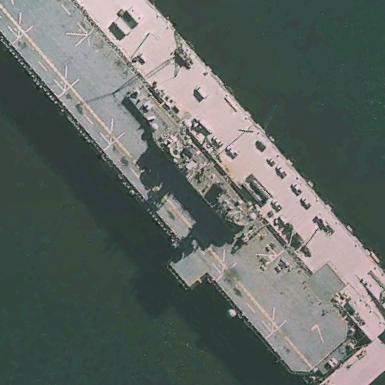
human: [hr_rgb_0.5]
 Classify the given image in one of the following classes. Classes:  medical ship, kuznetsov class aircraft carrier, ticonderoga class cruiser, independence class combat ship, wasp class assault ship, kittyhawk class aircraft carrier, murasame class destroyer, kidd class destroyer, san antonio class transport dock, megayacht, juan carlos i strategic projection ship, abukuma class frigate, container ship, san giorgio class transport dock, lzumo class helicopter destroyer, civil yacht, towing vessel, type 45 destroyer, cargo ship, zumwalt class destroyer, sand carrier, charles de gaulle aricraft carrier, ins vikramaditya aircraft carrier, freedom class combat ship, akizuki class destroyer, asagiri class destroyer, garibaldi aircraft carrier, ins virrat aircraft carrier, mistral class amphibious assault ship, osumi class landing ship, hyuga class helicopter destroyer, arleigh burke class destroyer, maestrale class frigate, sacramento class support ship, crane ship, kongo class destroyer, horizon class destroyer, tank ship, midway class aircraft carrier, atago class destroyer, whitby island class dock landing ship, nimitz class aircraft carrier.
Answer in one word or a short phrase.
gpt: Wasp class assault ship